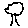
Label: tree